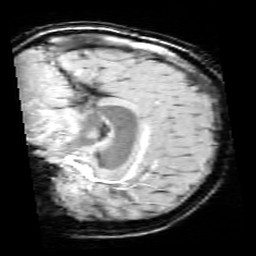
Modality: SWI
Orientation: sagittal
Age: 9
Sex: male
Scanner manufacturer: siemens
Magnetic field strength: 3 T
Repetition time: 0.027 s
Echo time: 0.02 s